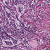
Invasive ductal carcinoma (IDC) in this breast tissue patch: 1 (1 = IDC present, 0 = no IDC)